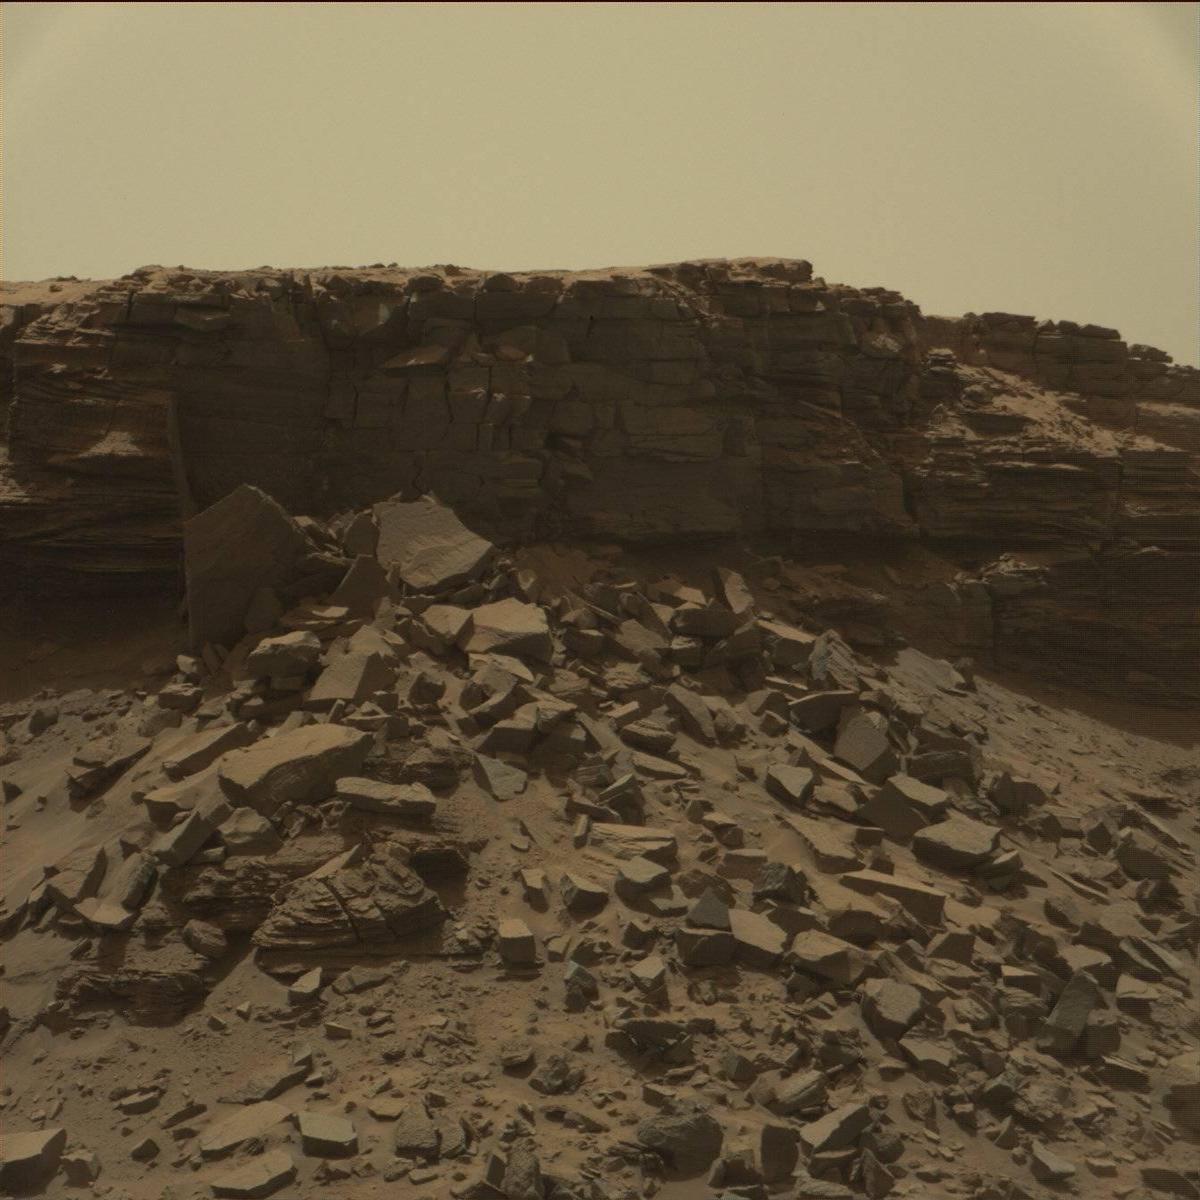
Terrain classes present: Bedrock, Sand / Soil, Sky